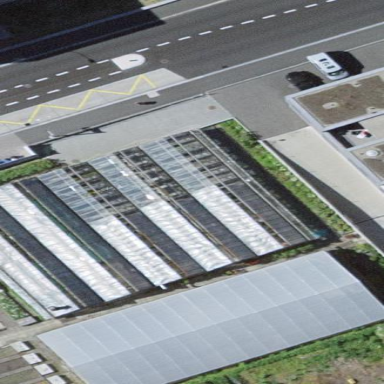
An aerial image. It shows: Greenhouse.